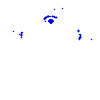
Particle: electron